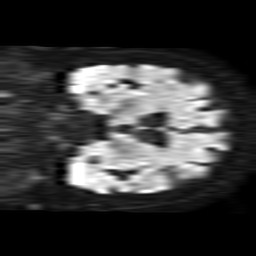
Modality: TRACE
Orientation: coronal
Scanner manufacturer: philips
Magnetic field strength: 1.5 T
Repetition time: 3.393 s
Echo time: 0.06922 s